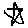
Label: star